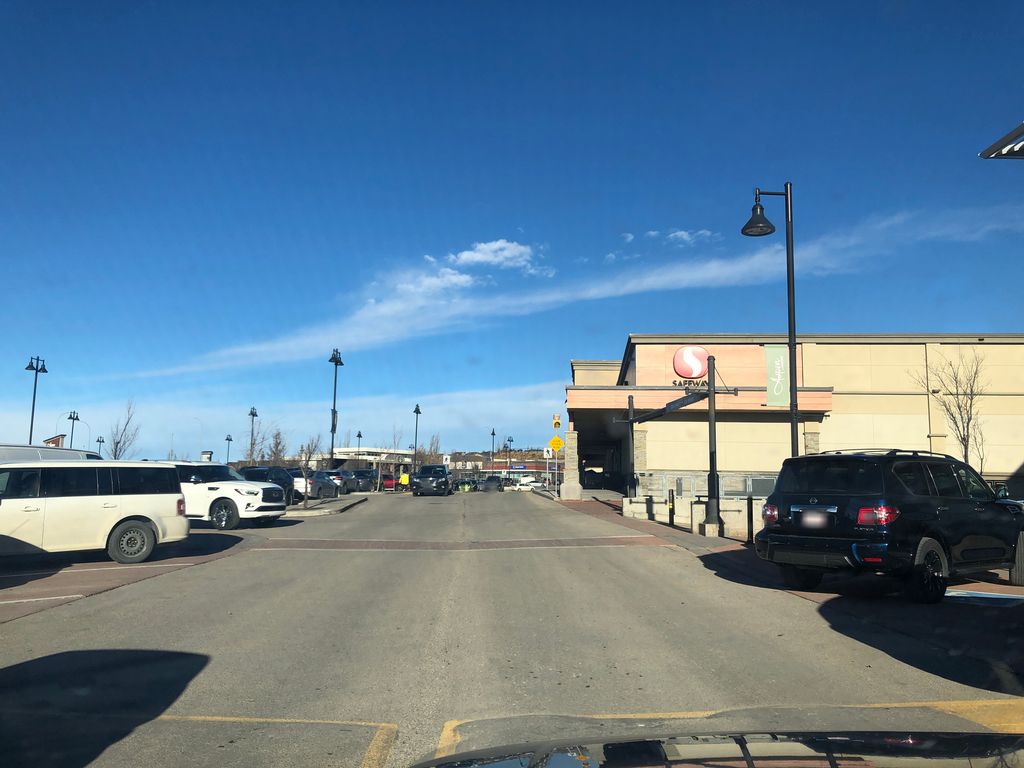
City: calgary